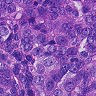
Metastatic tissue present: yes